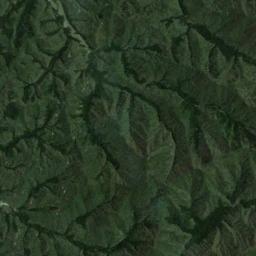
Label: mountain